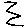
Label: zigzag